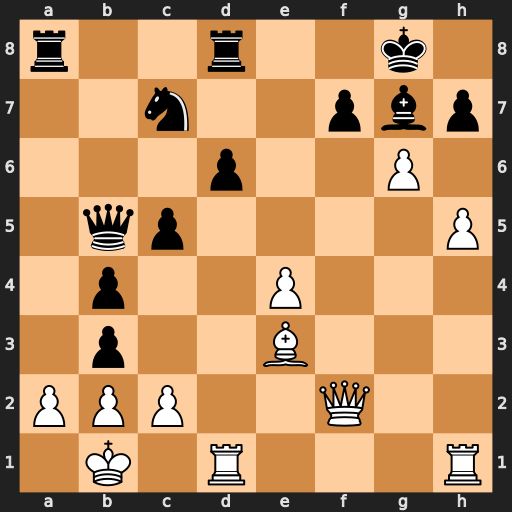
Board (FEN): r2r2k1/2n2pbp/3p2P1/1qp4P/1p2P3/1p2B3/PPP2Q2/1K1R3R
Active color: w
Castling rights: -
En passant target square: -
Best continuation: Qxf7+ Kh8 h6 bxc2+ Kxc2